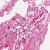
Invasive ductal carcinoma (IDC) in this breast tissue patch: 0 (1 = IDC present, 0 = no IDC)